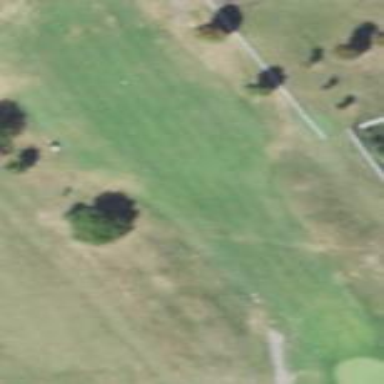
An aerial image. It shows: Golf fairway on grassland designated for leisure and sports activities.